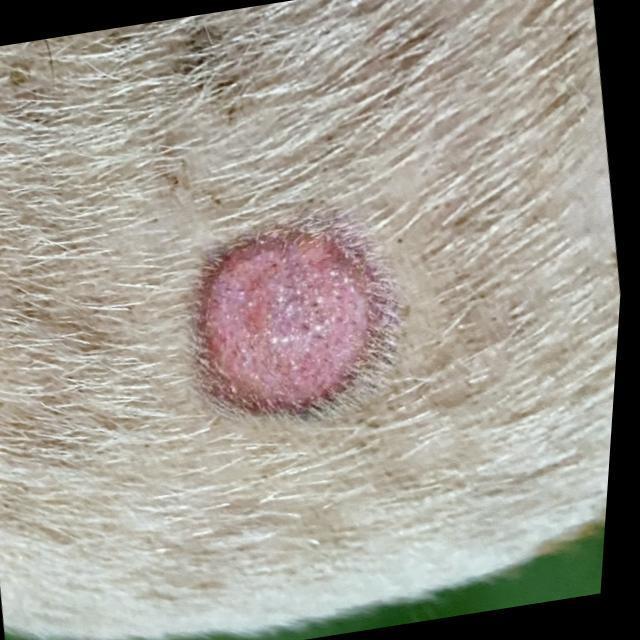
Canine ringworm (Dermatophytosis) — fungal infection caused by Microsporum or Trichophyton. Presents with circular alopecia, scaling, crusting, and broken hairs.